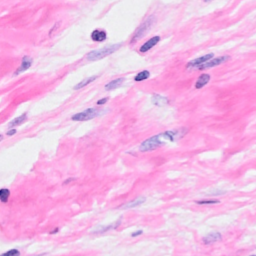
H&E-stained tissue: Breast